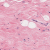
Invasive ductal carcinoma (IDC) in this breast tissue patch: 0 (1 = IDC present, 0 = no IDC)